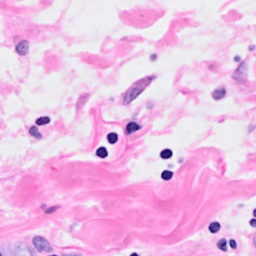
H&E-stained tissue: Breast